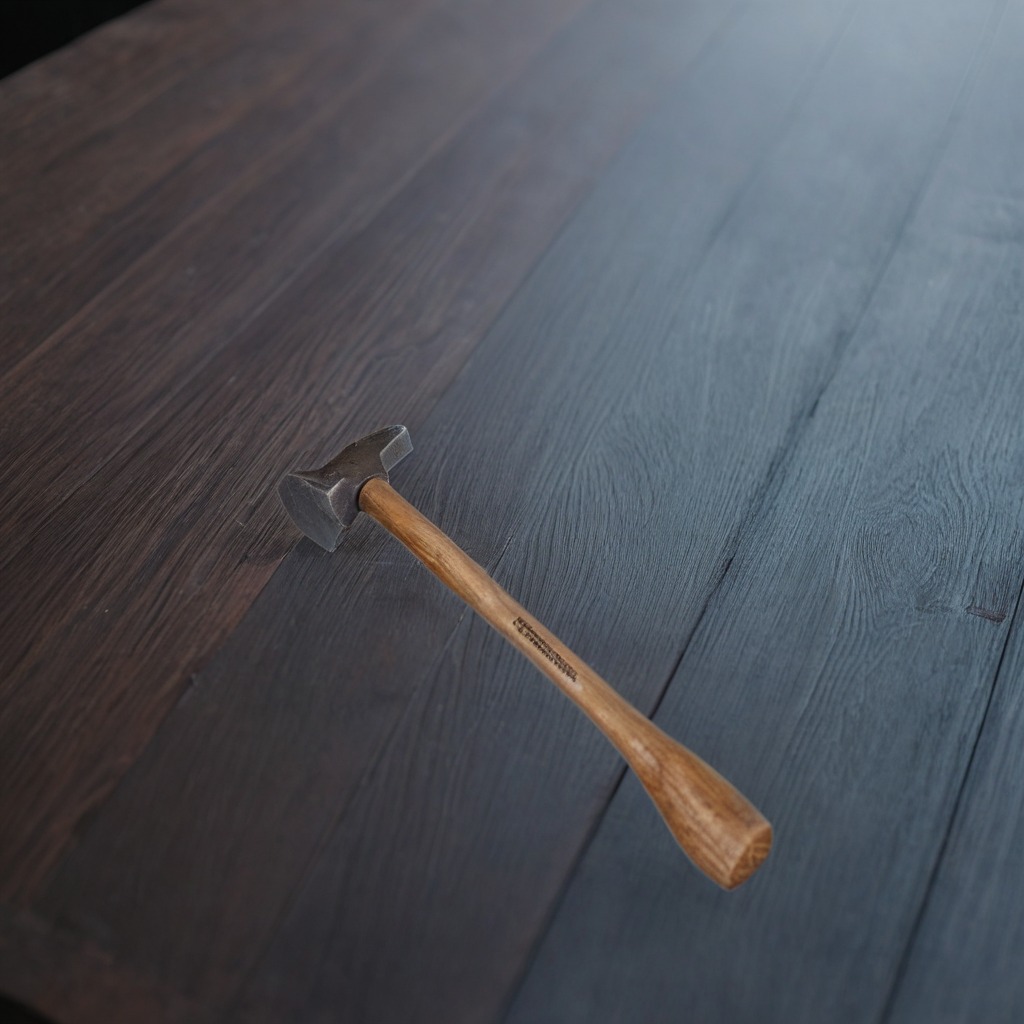
A hammer lies on the old table in the garage at twilight.